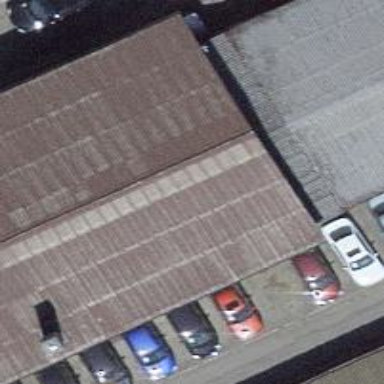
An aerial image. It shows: Shop that sells cars.